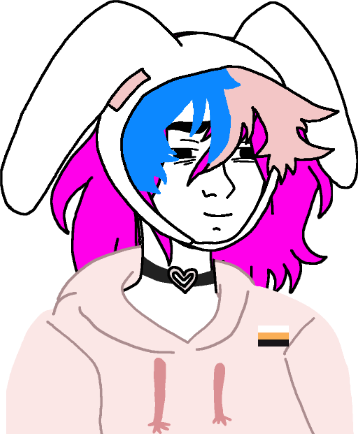
Label: 5_Twinkjak